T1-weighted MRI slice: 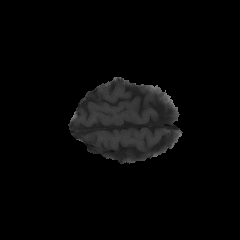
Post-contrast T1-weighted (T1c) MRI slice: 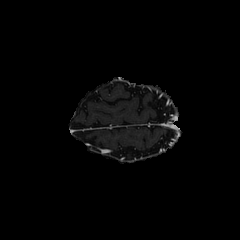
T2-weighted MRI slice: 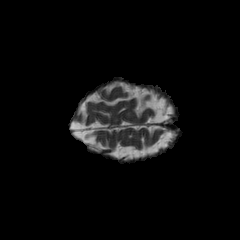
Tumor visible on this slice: no